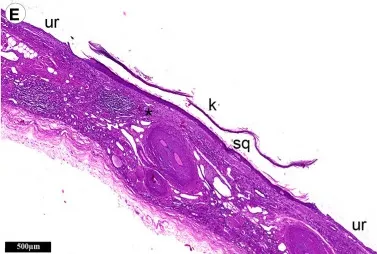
Fragments of the kidney and cystic lesion. (E,F) Three types of epithelium lined the cyst wall: stratified squamous epithelium (sq) with a developed granular layer and hyperkeratosis, urothelium (ur) and simple cuboidal epithelium (cub).
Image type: pathology (h&e)